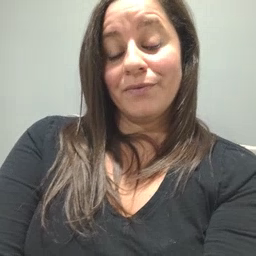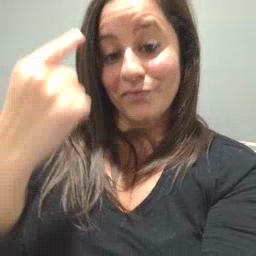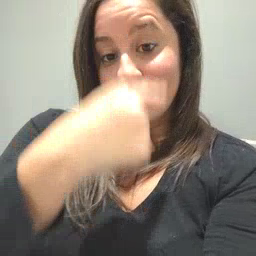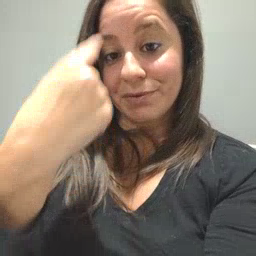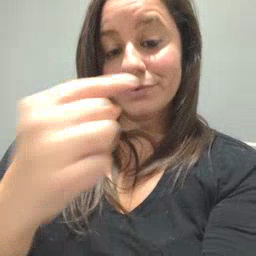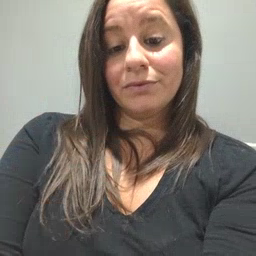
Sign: face